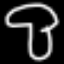
Label: mushroom